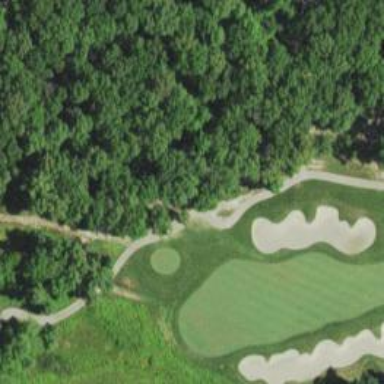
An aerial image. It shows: Path for both road and golf.